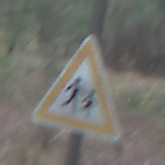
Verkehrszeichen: KinderLinks
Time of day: SunriseSunset
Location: Outdoor (Nature)
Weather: NotSpecified
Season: Autumn
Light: Natural